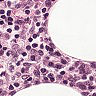
Metastatic tissue present: no